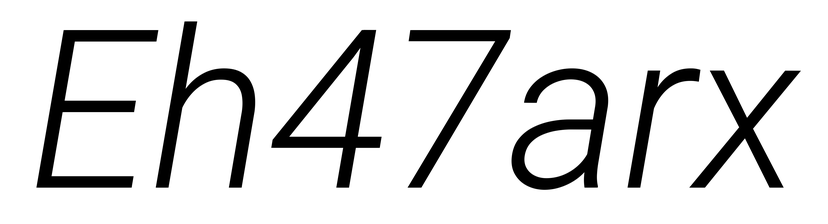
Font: Roboto-Italic_Light_Italic